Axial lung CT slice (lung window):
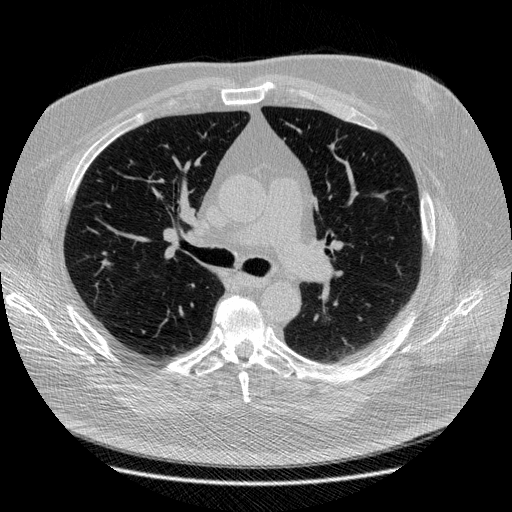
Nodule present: no